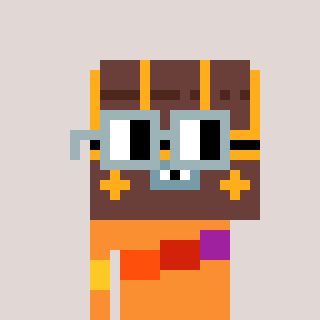
a pixel art character with square dark gray glasses, a treasure chest-shaped head and a orange-colored body on a warm background